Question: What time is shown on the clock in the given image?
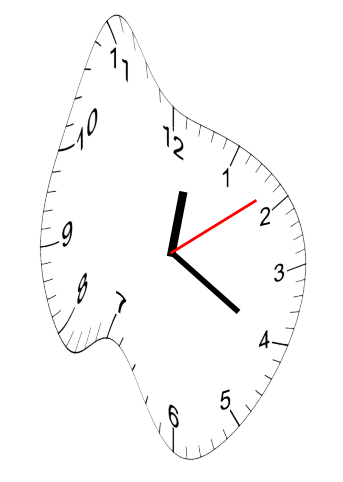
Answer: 12:20:09